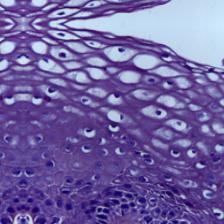
Diagnosis: Normal